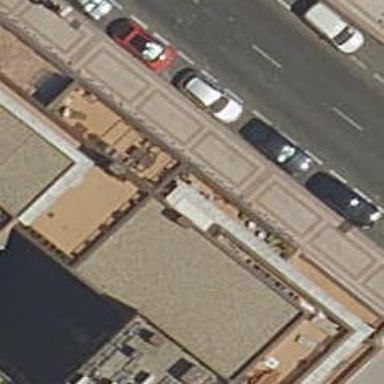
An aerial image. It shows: Restaurant.